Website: home-depot
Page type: order-tracking
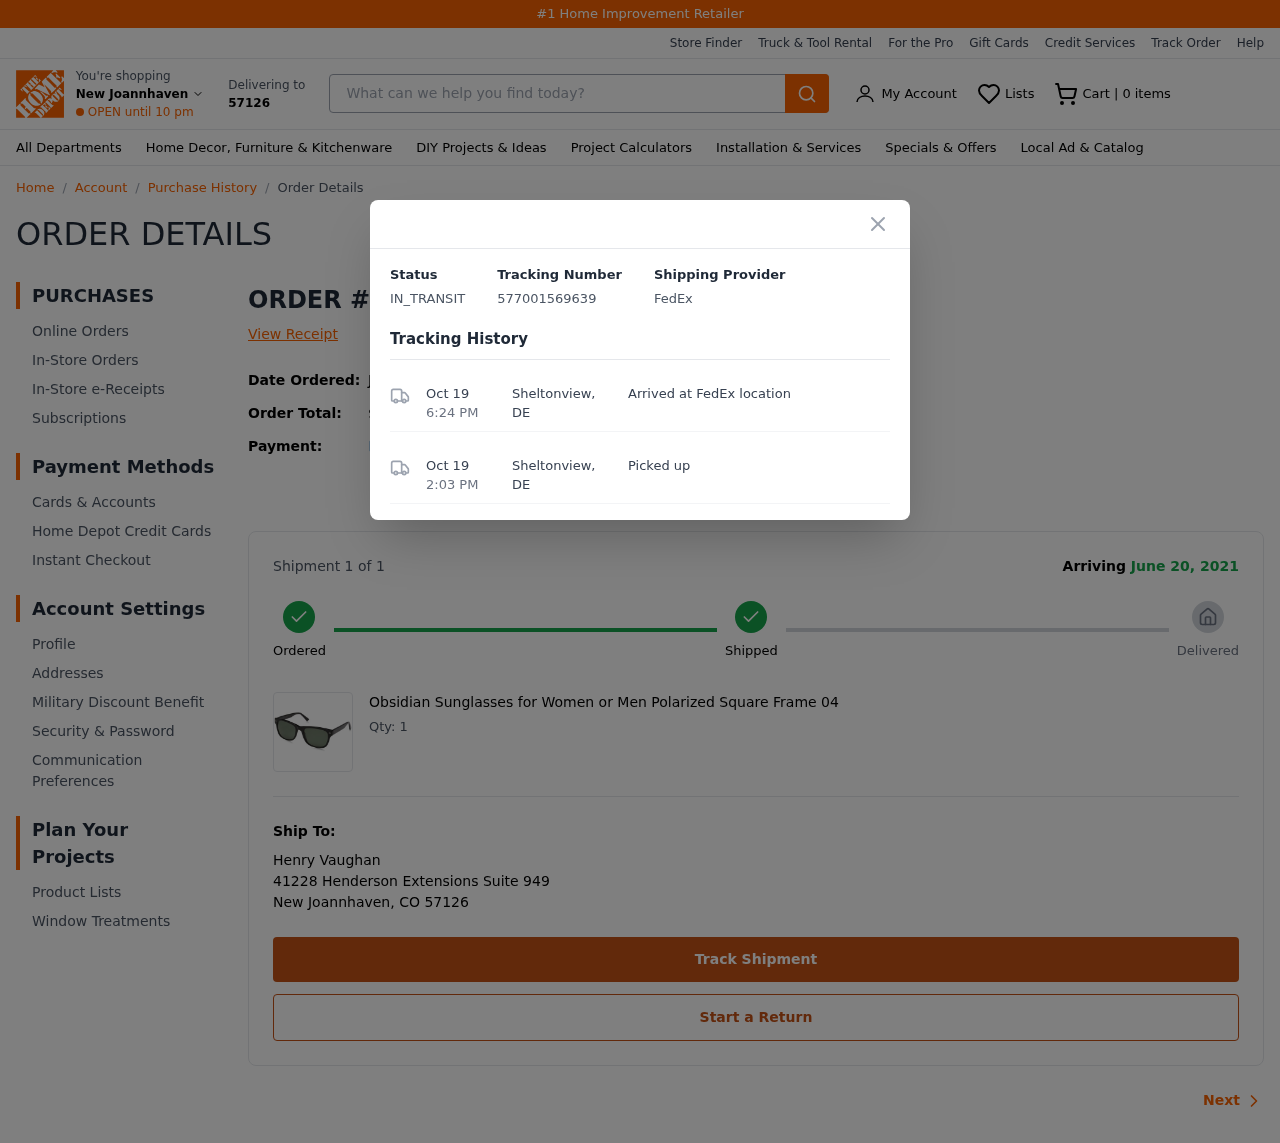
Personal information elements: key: PII_CARD_LAST4
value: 6019
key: PII_CITY
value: New Joannhaven
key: PII_CITY_STATE_ZIP
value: New Joannhaven, CO 57126
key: PII_FULLNAME
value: Henry Vaughan
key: PII_POSTCODE
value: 57126
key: PII_STREET
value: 41228 Henderson Extensions Suite 949
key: PII_CITY_STATE2
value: Sheltonview, DE
Product elements: key: PRODUCT1_NAME
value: Obsidian Sunglasses for Women or Men Polarized Square Frame 04
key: PRODUCT1_QUANTITY
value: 1
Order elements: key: ORDER_NUM_ITEMS
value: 0
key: ORDER_ID
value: #CQ626173326
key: ORDER_DATE
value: June 16, 2021
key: ORDER_TOTAL
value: $48.68
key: ORDER_SUBTOTAL
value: $44.99
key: ORDER_SHIPPING_COST
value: FREE
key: ORDER_TAX
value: $3.69
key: ORDER_NUM_ITEMS
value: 1
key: ORDER_DELIVERY_DATE
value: June 20, 2021
Search elements: key: HEADER_SEARCH
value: What can we help you find today?
Other elements: key: TRACKING_NUMBER
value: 577001569639
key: TRACKING_DATE1
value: Oct 19
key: TRACKING_TIME1
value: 6:24 PM
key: TRACKING_DATE2
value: Oct 19
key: TRACKING_TIME2
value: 2:03 PM